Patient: sex M, age 81
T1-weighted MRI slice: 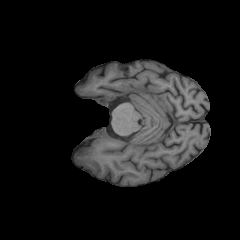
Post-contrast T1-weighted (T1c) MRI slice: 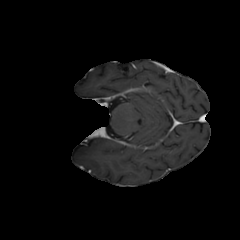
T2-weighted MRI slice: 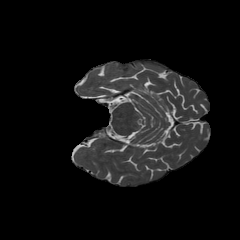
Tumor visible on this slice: no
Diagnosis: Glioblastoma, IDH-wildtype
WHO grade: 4